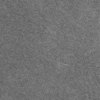
Label: dusty